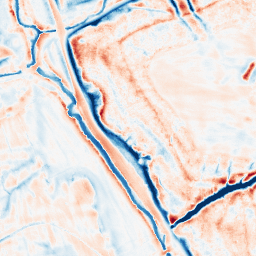
Category: edge_preserving
Decomposition family: bilateral
Decomposition parameters: d: 21
sigma_color: 150
sigma_space: 75
Upsampling method: lanczos
Upsampling parameters: scale: 4
Upsampling scale: 4